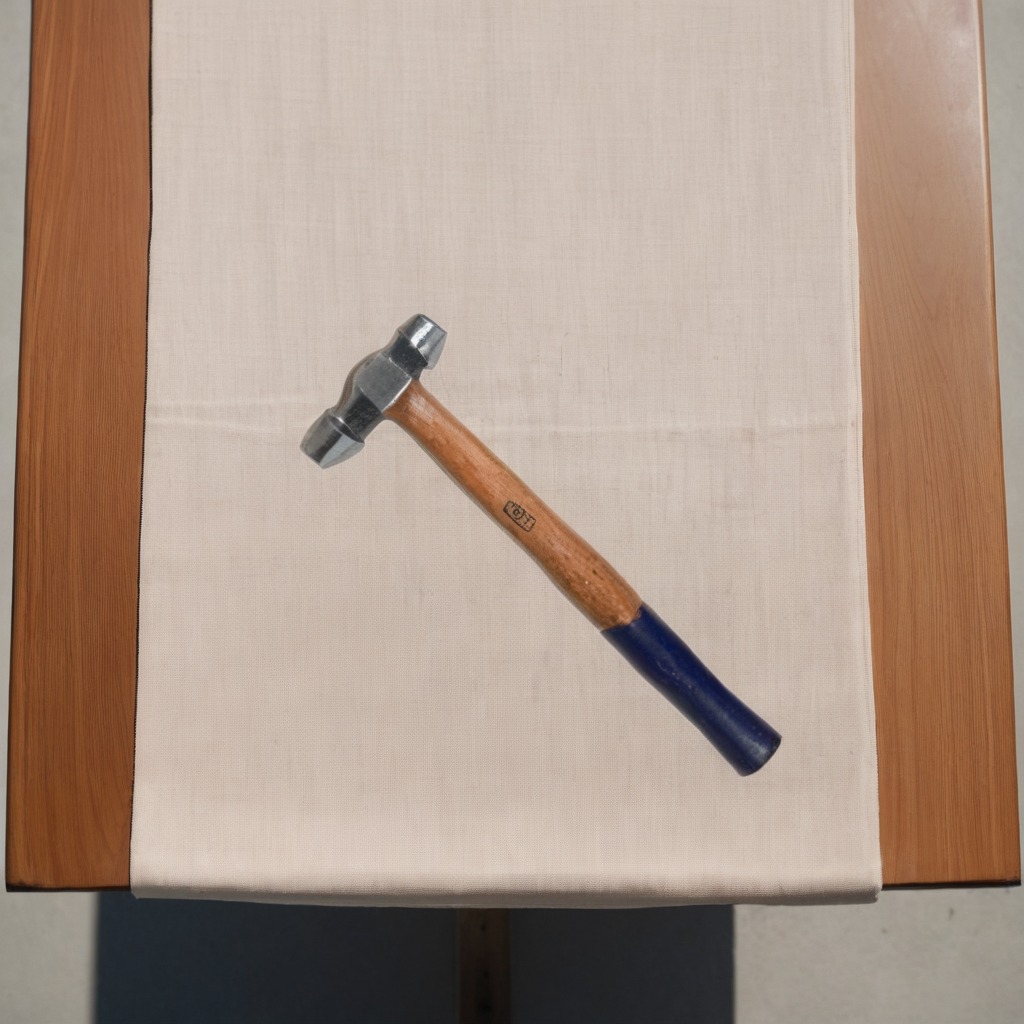
A hammer lying on a wooden table.